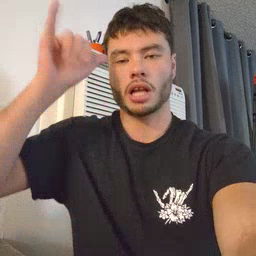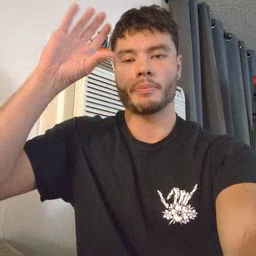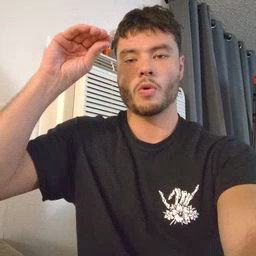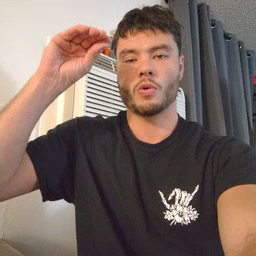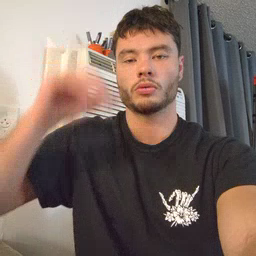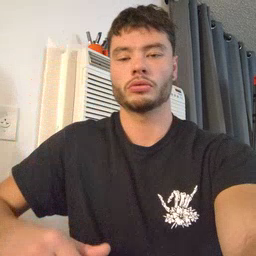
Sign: cowboy